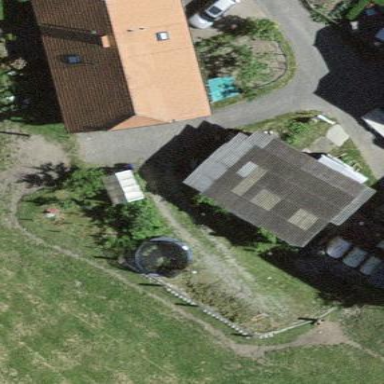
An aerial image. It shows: Shed.